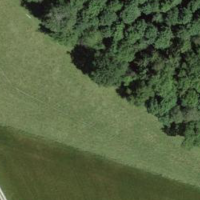
EUNIS habitat code: 25
Species observed at this site:
Lonicera acuminata